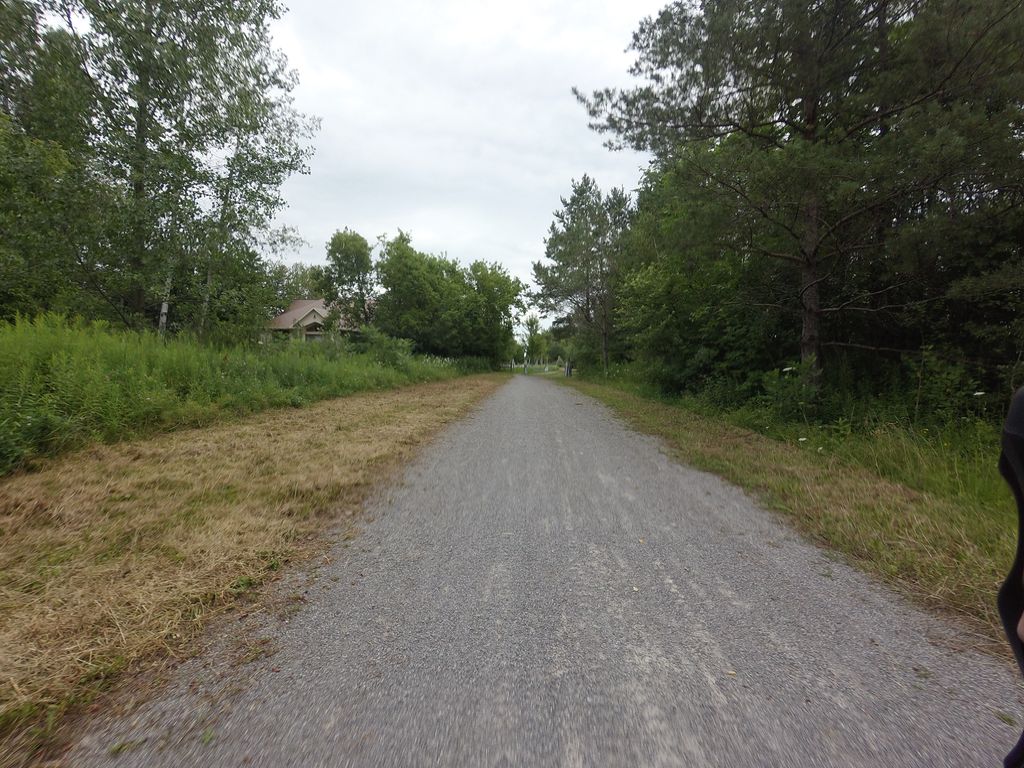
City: ottawa-gatineau